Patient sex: F
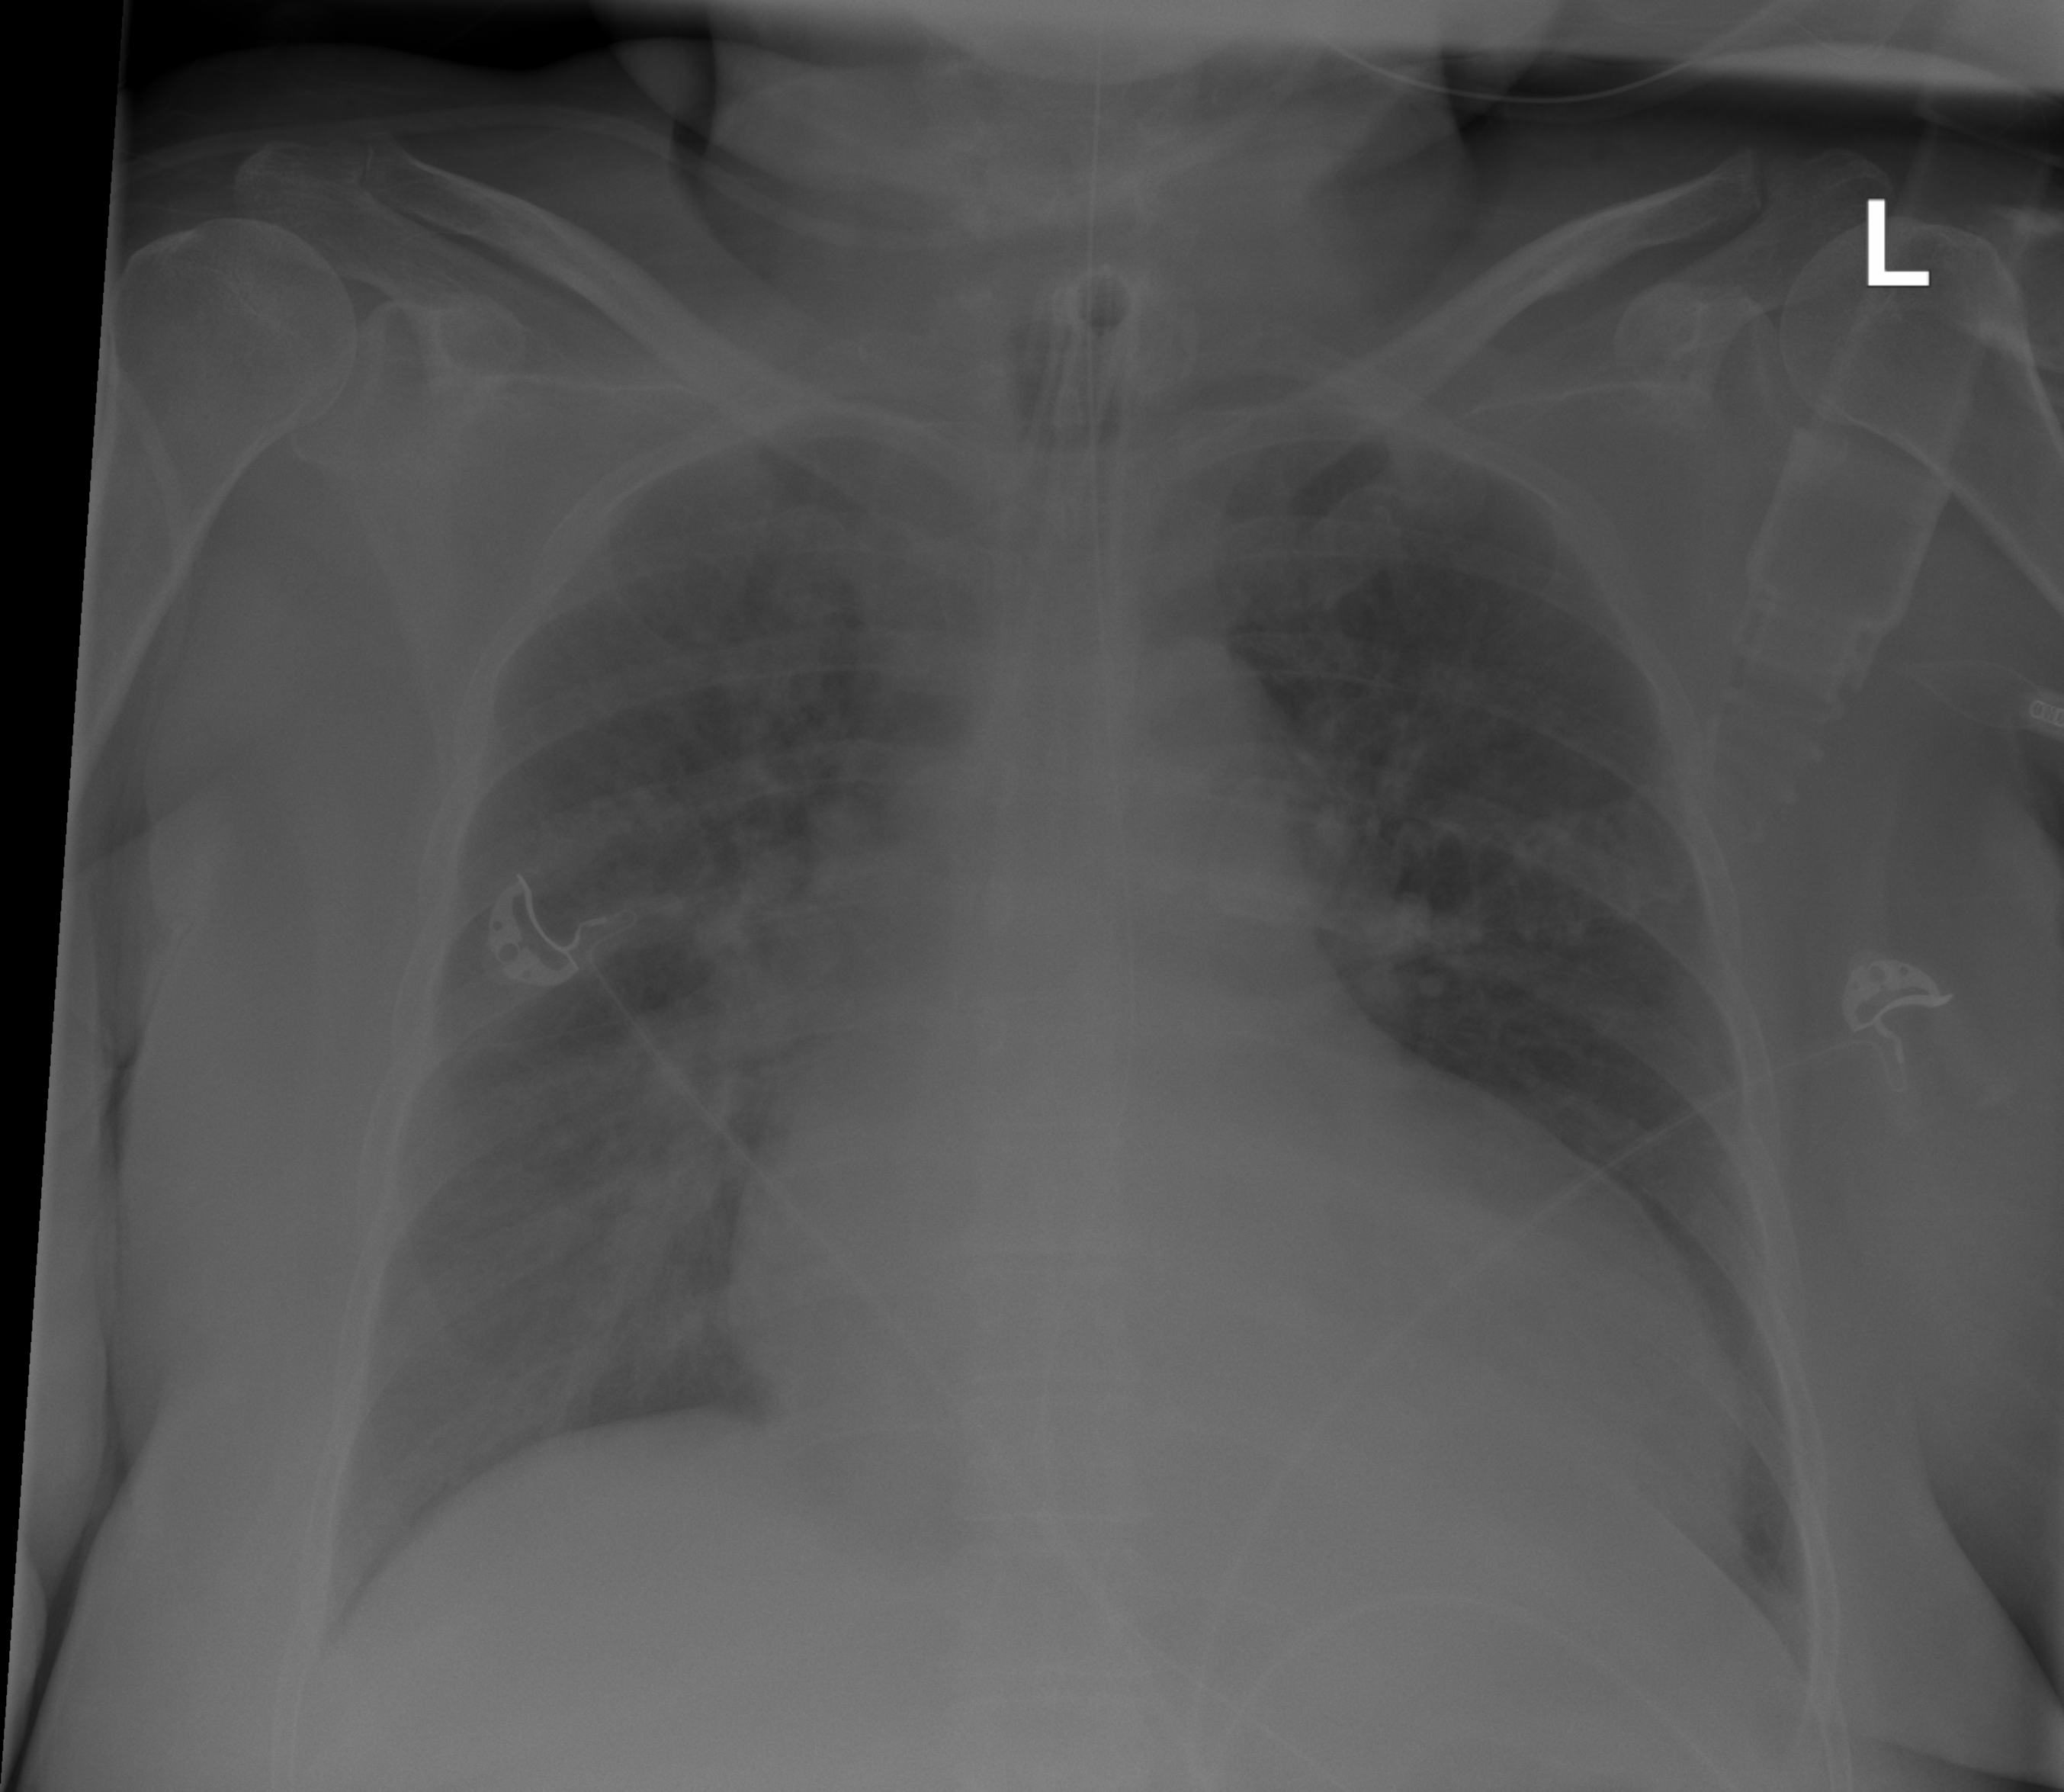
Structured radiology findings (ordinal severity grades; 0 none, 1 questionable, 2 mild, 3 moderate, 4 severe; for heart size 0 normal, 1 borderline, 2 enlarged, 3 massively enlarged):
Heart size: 2
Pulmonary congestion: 2
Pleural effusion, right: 0
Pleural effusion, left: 0
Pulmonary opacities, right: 3
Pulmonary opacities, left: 0
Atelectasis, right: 2
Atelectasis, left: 2